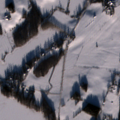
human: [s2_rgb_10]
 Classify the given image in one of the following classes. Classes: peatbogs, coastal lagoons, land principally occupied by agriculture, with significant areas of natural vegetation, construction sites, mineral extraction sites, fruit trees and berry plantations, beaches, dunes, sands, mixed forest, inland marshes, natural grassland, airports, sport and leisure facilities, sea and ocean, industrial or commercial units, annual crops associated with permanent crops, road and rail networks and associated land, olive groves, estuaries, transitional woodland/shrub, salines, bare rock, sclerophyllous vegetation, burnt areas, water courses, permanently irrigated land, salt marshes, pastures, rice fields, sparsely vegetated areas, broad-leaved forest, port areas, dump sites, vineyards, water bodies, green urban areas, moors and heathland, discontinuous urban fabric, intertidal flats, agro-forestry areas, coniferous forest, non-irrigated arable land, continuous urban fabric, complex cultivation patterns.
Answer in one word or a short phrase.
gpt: discontinuous urban fabric, non-irrigated arable land, land principally occupied by agriculture, with significant areas of natural vegetation, mixed forest, water bodies